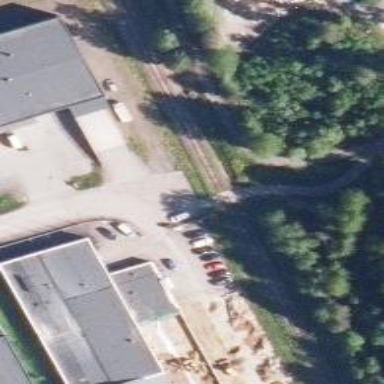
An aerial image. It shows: Railway crossing with saltire marking.